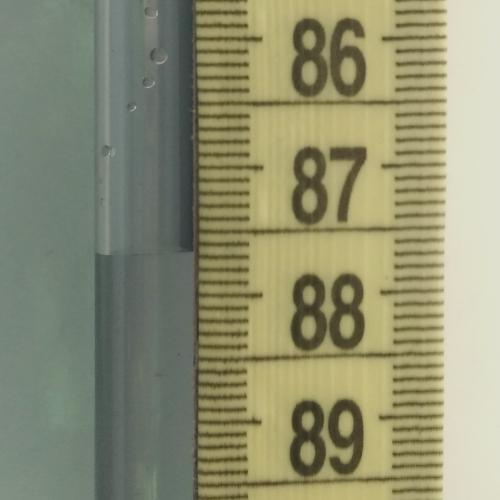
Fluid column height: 87.7 cm